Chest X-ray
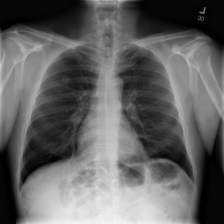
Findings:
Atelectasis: negative
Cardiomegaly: negative
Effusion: negative
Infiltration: negative
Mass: negative
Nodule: negative
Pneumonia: negative
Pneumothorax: negative
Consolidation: negative
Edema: negative
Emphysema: negative
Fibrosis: negative
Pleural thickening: negative
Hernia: negative